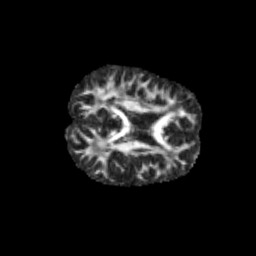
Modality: FA
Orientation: axial
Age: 12
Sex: male
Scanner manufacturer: siemens
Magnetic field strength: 3 T
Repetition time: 3.8 s
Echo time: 0.07 s